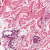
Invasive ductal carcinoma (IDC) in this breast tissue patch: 0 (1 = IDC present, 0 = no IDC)